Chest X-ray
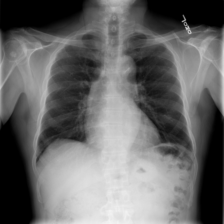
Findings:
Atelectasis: negative
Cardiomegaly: negative
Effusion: negative
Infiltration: positive
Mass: negative
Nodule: negative
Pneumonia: negative
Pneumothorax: negative
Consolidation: negative
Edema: negative
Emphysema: negative
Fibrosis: negative
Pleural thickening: negative
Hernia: negative